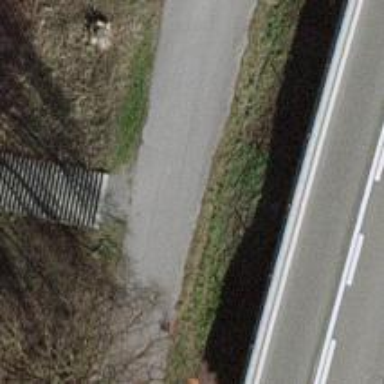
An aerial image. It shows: Set of concrete steps.